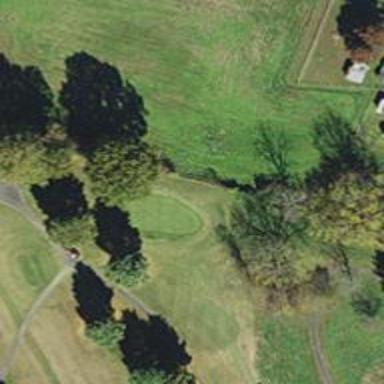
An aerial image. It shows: Golf hole.